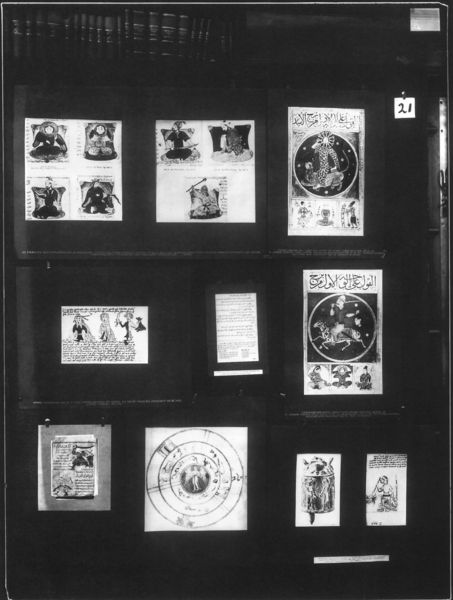
Titel: Mnemosyne (Bilderatlas, Fotos der Tafeln)
Künstler: Aby Warburg
Institution: London, The Warburg Institute Archive ©
Schlagwörter: mann, weiß, männer, schwarz, regal, bild, kreis, reiter, rund, tondo, engel, bilder, bücher, tafel, foto, fotografie, schwarzweiss, soldat, ritter, arabisch, zahl, mittelalter, bibliothek, sammlung, löwe, sternzeichen, islam, drachentöter, zeichnungen, schneidersitz, zehn, archiv, buchmalerei, passion, islamische kunst, tierkreiszeichen, montage, bildtafel, schautafel, illumination, löwenbändiger, warburg, zusammenstellung, publikation, erdkreis, aby warburg, aby, bilderatlas, himmelszeichen, 21, archivgut